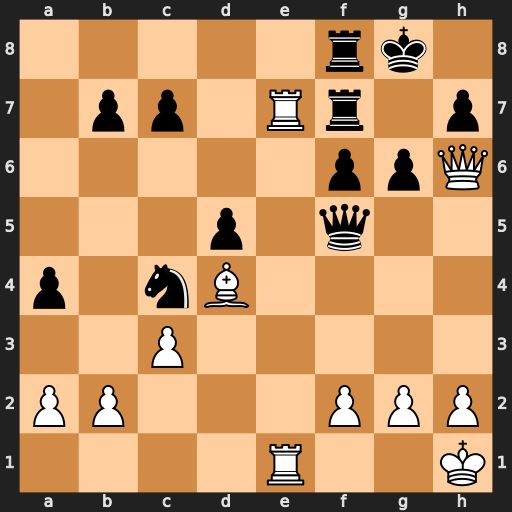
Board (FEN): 5rk1/1pp1Rr1p/5ppQ/3p1q2/p1nB4/2P5/PP3PPP/4R2K
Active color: w
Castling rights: -
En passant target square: -
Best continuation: Rxf7 Rxf7 Re8+ Rf8 Qxf8#